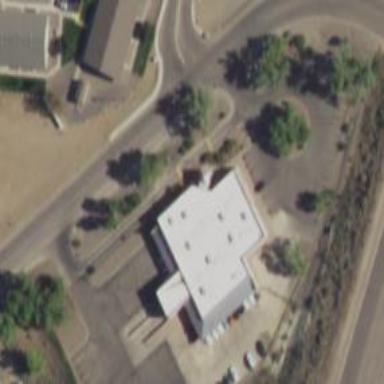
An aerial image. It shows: Building serving as post office.